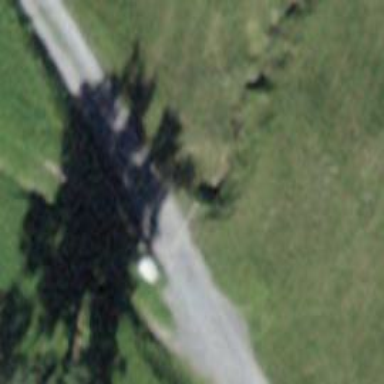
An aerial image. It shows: Culvert tunnel.